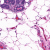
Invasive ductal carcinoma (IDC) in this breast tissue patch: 0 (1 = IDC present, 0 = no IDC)